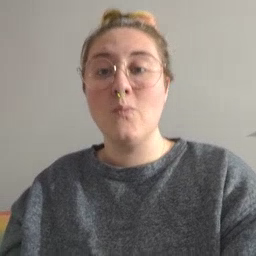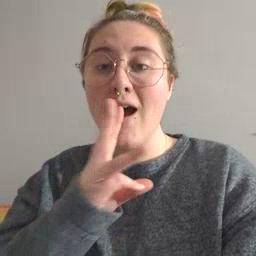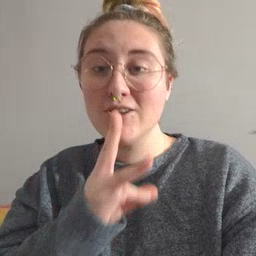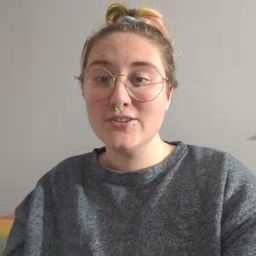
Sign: water